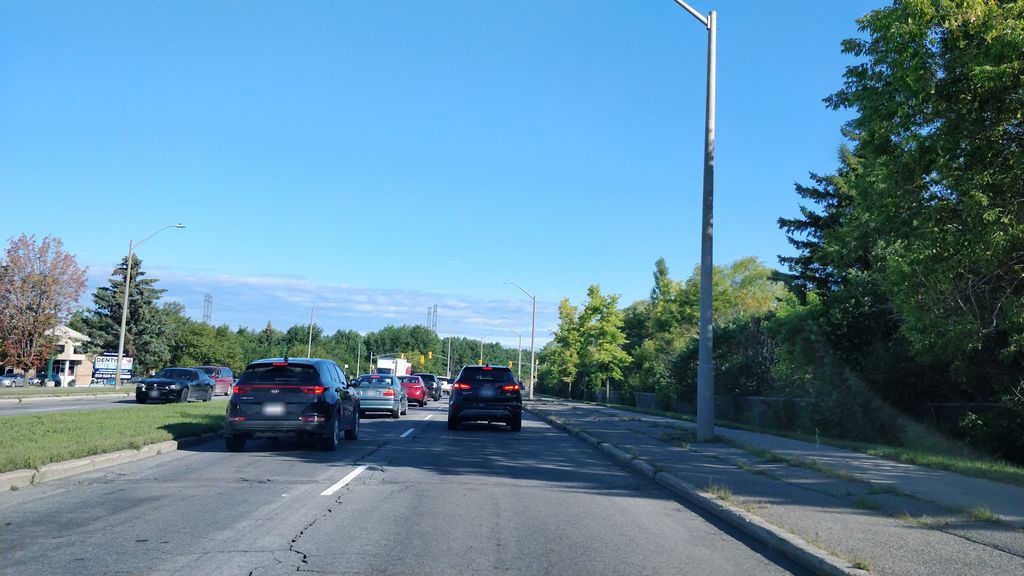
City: ottawa-gatineau